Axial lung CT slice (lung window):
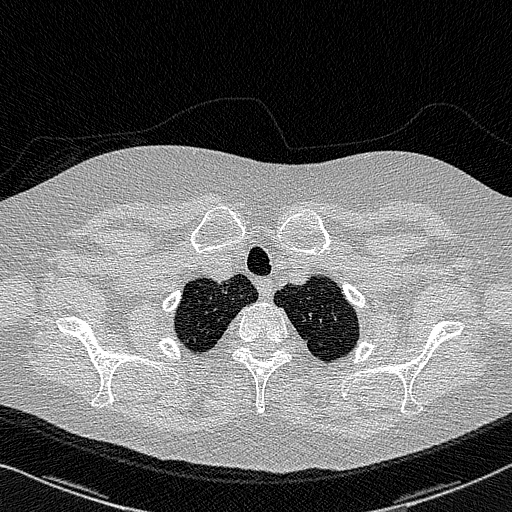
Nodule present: no